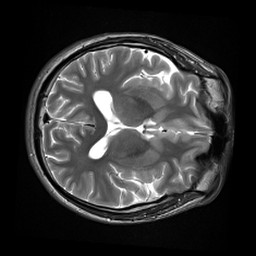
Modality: inplaneT2
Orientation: axial
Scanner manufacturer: siemens
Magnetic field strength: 3 T
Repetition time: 7.02 s
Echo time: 0.069 s